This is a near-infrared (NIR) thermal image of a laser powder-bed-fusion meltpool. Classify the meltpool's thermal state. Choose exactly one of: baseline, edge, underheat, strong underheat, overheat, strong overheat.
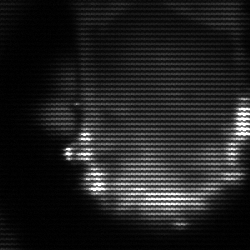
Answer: baseline